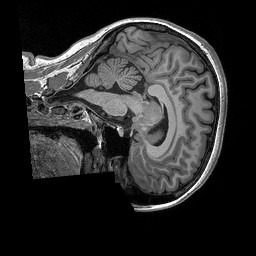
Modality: T1w
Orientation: sagittal
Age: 28
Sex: female
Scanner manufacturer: siemens
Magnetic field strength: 3 T
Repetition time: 2.3 s
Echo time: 0.00298 s